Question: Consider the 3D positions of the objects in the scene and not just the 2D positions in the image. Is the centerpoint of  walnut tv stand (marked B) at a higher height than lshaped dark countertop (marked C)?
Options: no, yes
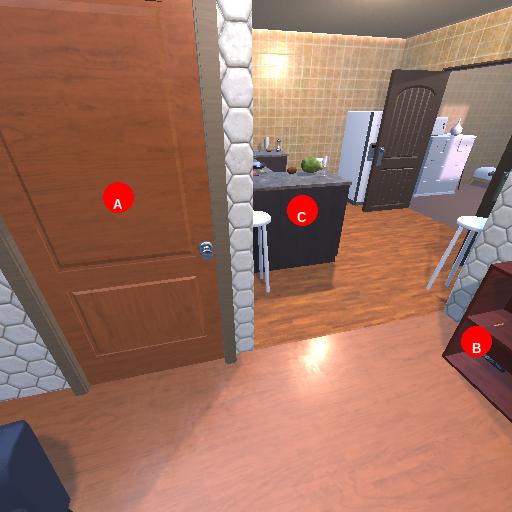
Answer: no